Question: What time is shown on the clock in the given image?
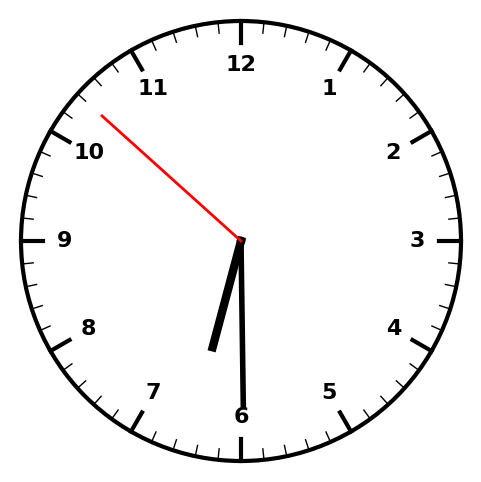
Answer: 06:29:52